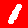
Digit: 1